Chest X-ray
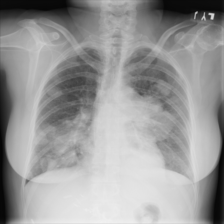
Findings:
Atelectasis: negative
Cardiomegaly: negative
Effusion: negative
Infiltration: negative
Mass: negative
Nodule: positive
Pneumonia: negative
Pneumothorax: negative
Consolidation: negative
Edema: negative
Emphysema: negative
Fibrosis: negative
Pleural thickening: negative
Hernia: negative